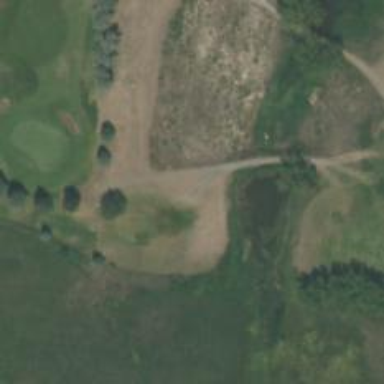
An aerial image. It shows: Service road used as golf cart path.